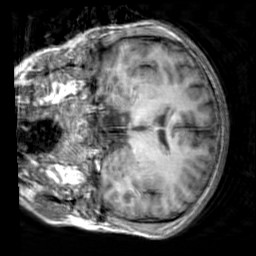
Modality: T1w
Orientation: coronal
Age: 26
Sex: male
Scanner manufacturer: siemens
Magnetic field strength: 3 T
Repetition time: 2.3 s
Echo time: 0.00303 s